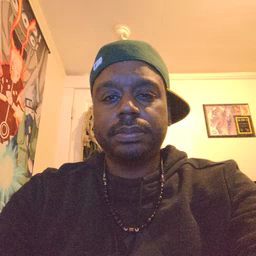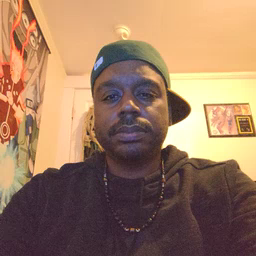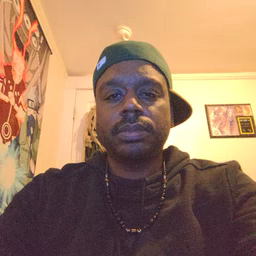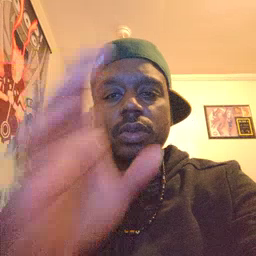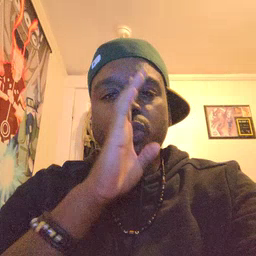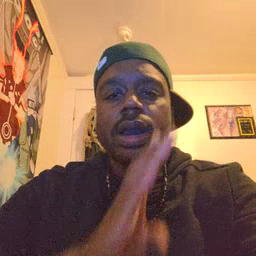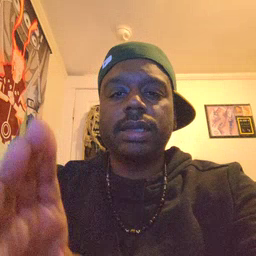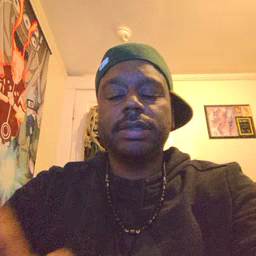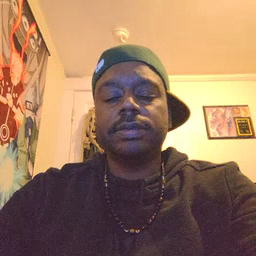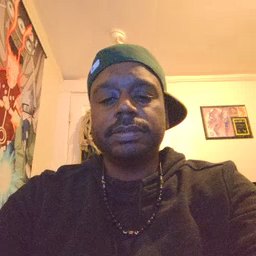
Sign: quiet